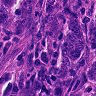
Metastatic tissue present: yes